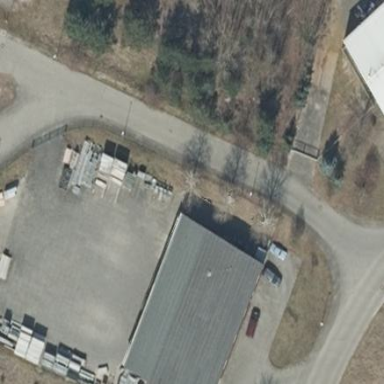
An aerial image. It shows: Commercial building.